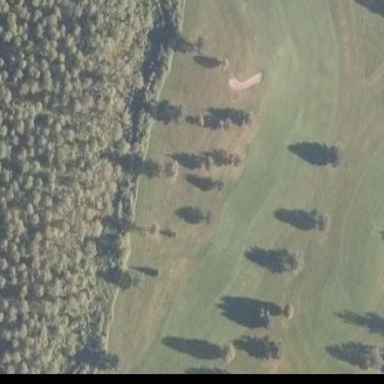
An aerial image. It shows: Golf fairway surrounded by grass.